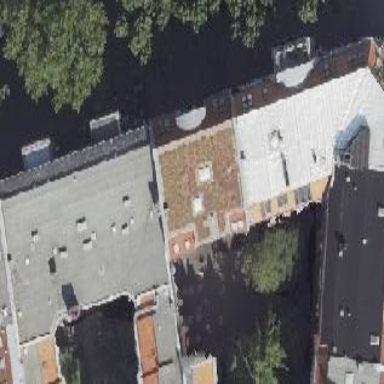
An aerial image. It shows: Office building with double saltbox roof shape.